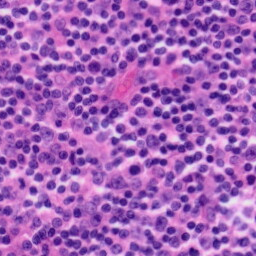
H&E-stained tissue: Tonsil